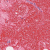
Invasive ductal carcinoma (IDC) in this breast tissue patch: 0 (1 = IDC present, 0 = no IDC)